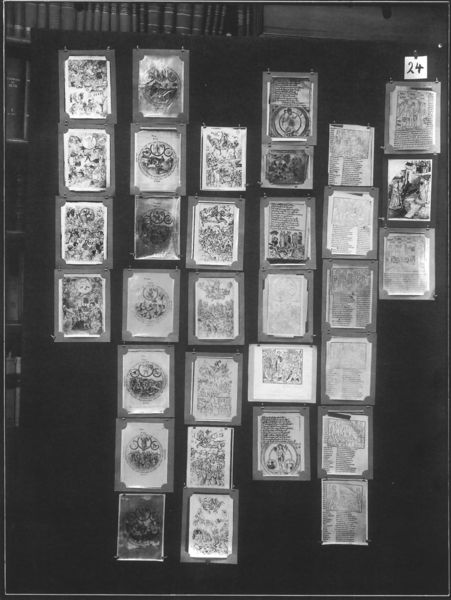
Titel: Mnemosyne (Bilderatlas, Fotos der Tafeln)
Künstler: Aby Warburg
Institution: London, The Warburg Institute Archive ©
Schlagwörter: weiß, schwarz, zeichnung, wand, pflanzen, bilder, bücher, atelier, fotografie, druck, radierung, seiten, zeichnungen, atlas, 24